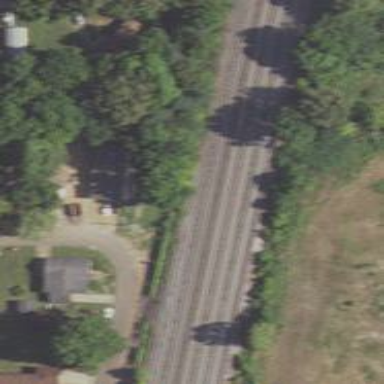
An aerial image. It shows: Disused railway.